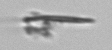
Label: fiber_TAG_external_detritus